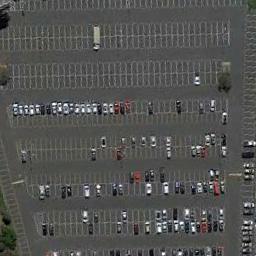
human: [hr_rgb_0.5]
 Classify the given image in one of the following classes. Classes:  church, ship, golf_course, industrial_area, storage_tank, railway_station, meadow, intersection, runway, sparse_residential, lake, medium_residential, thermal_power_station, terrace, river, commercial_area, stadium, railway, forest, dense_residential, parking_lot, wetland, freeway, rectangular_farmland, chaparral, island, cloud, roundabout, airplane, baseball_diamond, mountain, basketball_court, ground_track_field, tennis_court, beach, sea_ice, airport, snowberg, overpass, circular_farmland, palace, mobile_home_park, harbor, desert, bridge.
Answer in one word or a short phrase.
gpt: parking_lot